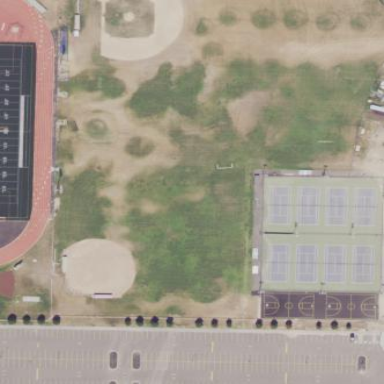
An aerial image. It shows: Soccer pitch for leisureland activities.